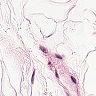
Metastatic tissue present: no